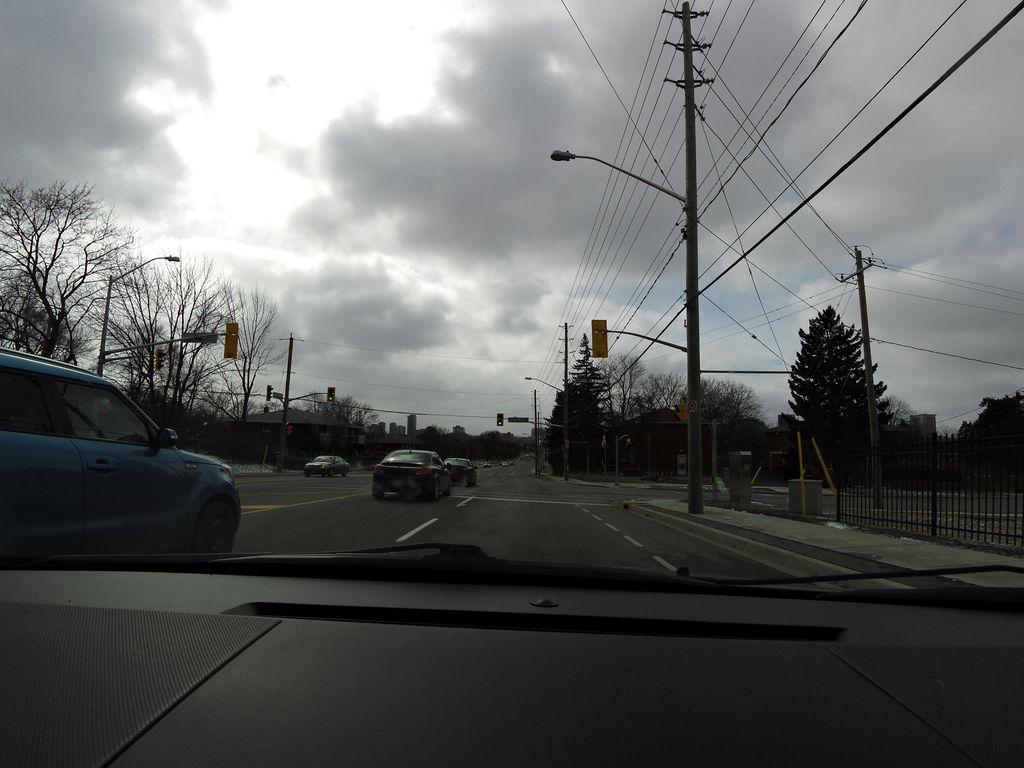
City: kitchener-waterloo